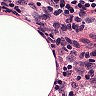
Metastatic tissue present: no